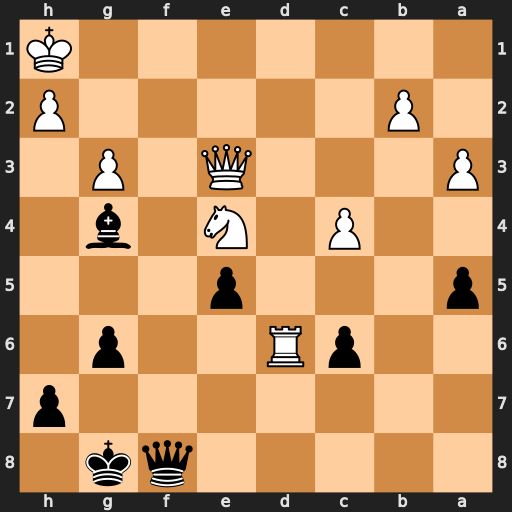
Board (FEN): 5qk1/7p/2pR2p1/p3p3/2P1N1b1/P3Q1P1/1P5P/7K
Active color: b
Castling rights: -
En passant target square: -
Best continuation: Qf1+ Qg1 Bf3#